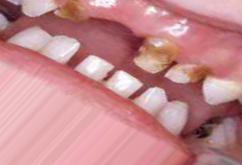
Condition: Caries